Interaction volume radius: 5 \u00c5
Interaction volume height: 15 \u00c5
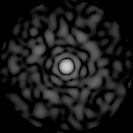
Disorder parameter: 0.8056